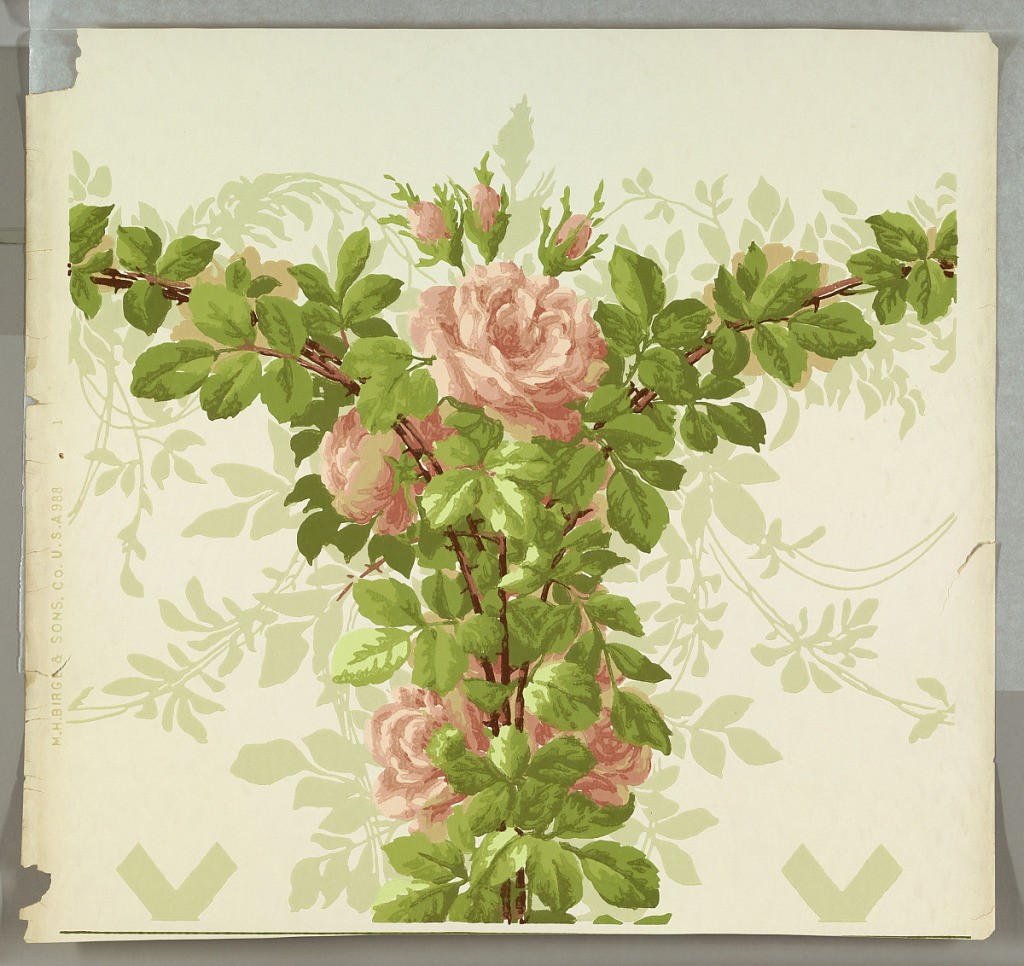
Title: Frieze
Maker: The Birge Company - - do not use, 1834
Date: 1890–1920
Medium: Machine-printed
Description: a) Diamond-diaper trellis in gray-green on white ground; b & c) Diamond-diaper trellis in gray-green on white ground with green and gray-green vines along length of center of panel; c) Frieze: trellis top, pink roses, with foliage in green and gray-green on white ground; d & e) continuation of frieze, horizontal banding of pink roses.